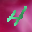
Label: 4